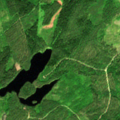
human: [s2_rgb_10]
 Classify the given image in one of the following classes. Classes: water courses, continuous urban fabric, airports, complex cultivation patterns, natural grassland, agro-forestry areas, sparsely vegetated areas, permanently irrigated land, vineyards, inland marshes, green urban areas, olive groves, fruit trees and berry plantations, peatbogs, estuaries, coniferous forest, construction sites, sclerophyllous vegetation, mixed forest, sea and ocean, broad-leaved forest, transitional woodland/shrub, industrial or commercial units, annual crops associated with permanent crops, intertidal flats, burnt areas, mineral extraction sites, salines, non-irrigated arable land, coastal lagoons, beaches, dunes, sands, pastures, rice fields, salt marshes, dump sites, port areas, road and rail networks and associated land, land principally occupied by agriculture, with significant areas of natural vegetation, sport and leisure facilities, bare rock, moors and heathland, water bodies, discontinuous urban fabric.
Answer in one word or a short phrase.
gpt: coniferous forest, mixed forest, transitional woodland/shrub